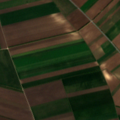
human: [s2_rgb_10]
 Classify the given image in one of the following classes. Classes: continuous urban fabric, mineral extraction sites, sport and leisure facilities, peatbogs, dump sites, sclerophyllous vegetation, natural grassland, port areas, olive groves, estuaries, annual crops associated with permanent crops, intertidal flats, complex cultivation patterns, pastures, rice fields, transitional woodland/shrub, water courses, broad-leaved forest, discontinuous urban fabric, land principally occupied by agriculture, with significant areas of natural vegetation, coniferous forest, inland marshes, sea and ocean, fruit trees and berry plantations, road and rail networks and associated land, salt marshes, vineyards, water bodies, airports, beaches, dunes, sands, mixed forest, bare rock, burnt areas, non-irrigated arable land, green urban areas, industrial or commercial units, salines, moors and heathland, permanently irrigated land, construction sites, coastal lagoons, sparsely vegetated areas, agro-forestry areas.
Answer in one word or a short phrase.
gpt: non-irrigated arable land